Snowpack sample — Rabbit Ears Pass, Jackson County, Colorado, USA (12/17/25, 1:08 PM MST)
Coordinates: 40.387, -106.625
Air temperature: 34 °F
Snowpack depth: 46 cm
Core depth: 10 cm
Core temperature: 30.2 °F
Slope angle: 6°, slope face: 165°
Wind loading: medium
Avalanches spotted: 0
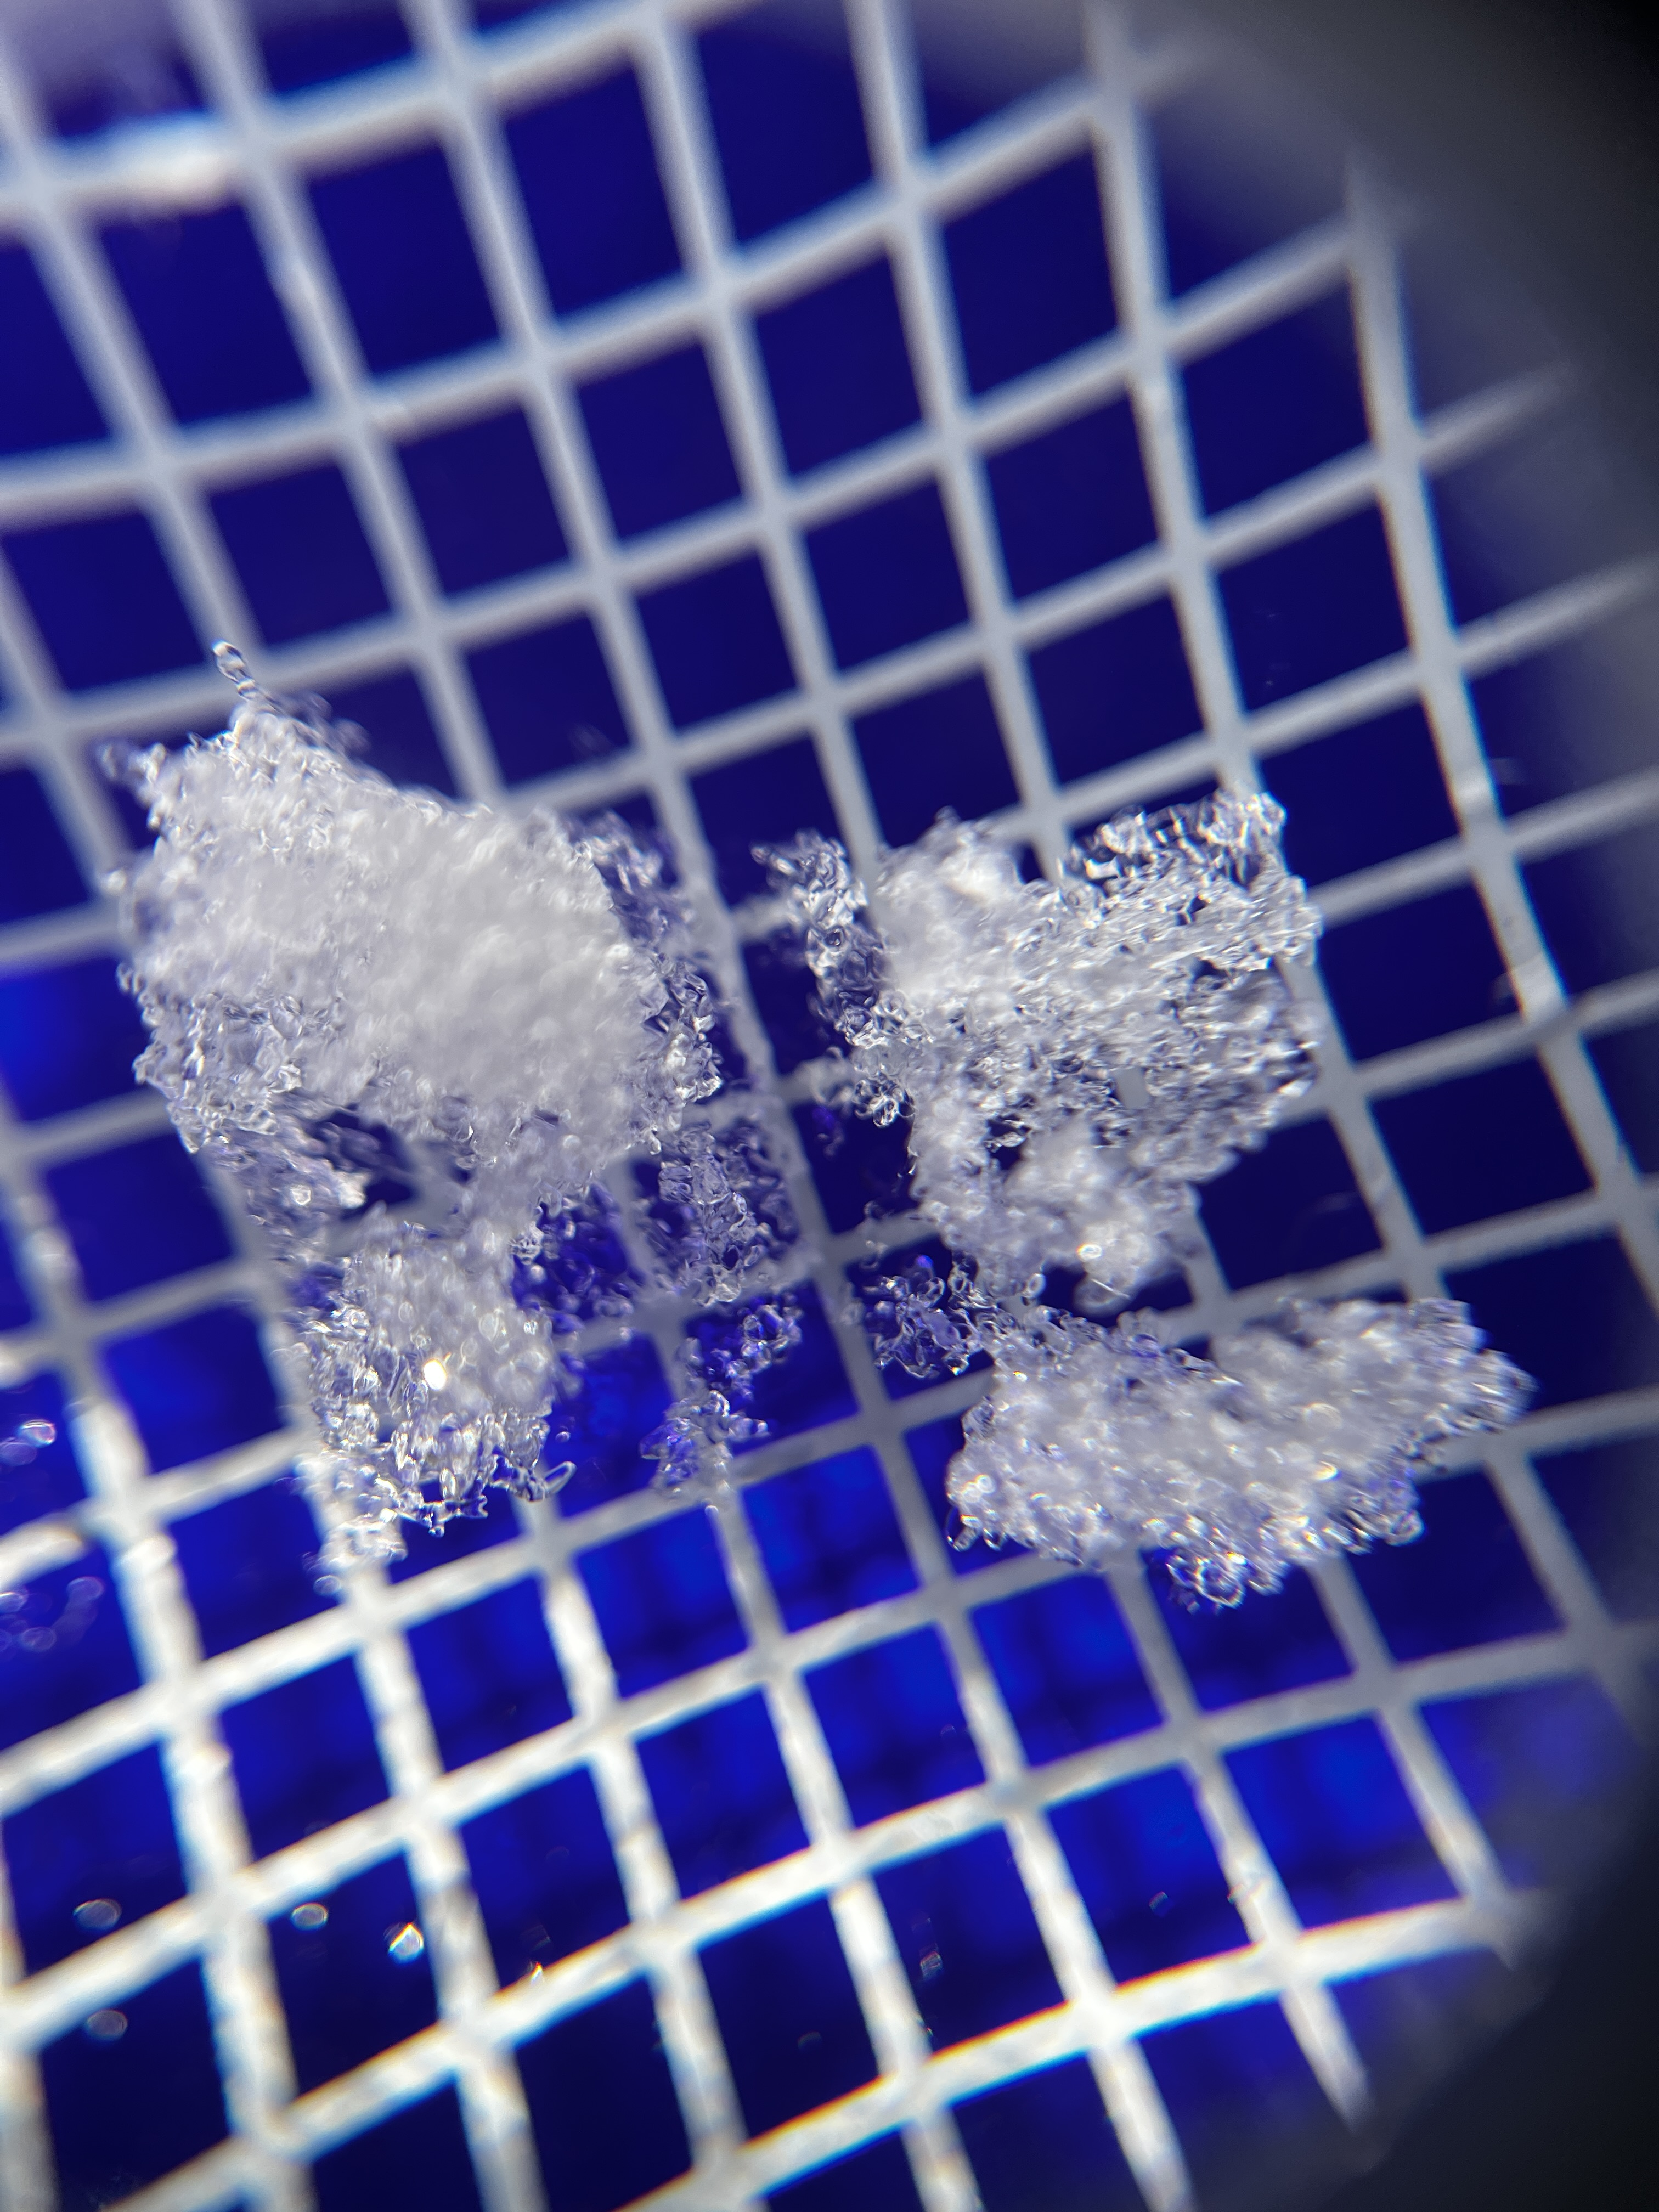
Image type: magnified_profile
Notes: No avalanches spotted nearby, although collected in a meadowy area with minimal risk on this face of the pass.